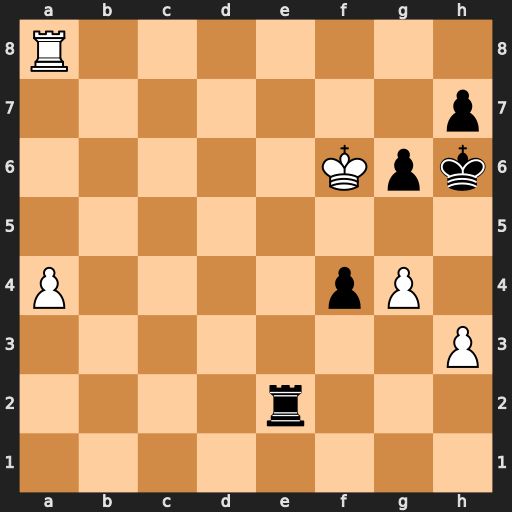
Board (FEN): R7/7p/5Kpk/8/P4pP1/7P/4r3/8
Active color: w
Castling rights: -
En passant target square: -
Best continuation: Ra5 Rg2 Rg5 f3 h4 Rxg4 Rxg4